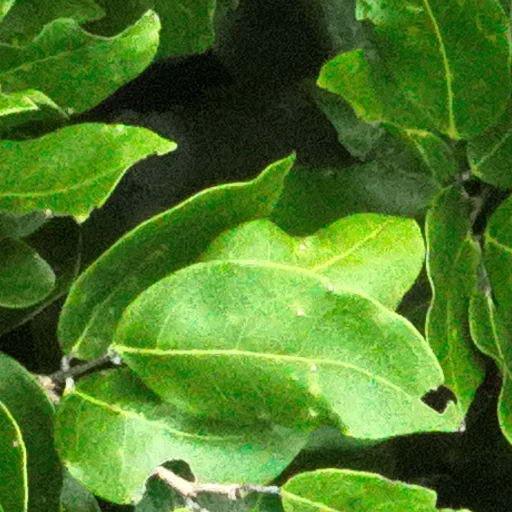
Species: Prioria copaifera
GBIF accepted scientific name: Prioria copaifera
Crown area (m\u00b2): 65.104